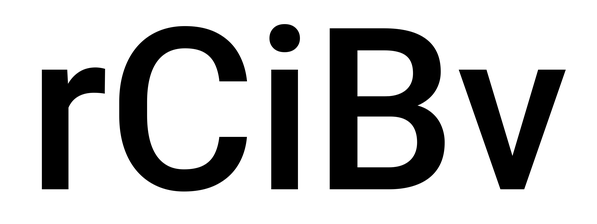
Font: Roboto_Medium